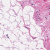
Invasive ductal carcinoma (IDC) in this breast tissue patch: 0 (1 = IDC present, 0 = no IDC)